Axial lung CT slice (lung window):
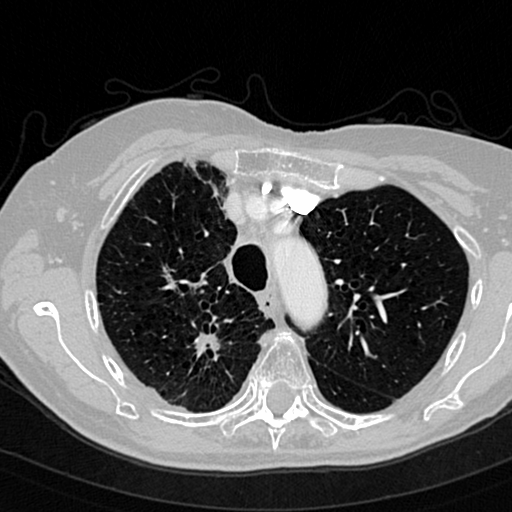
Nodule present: no